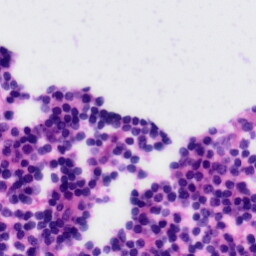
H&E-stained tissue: Tonsil